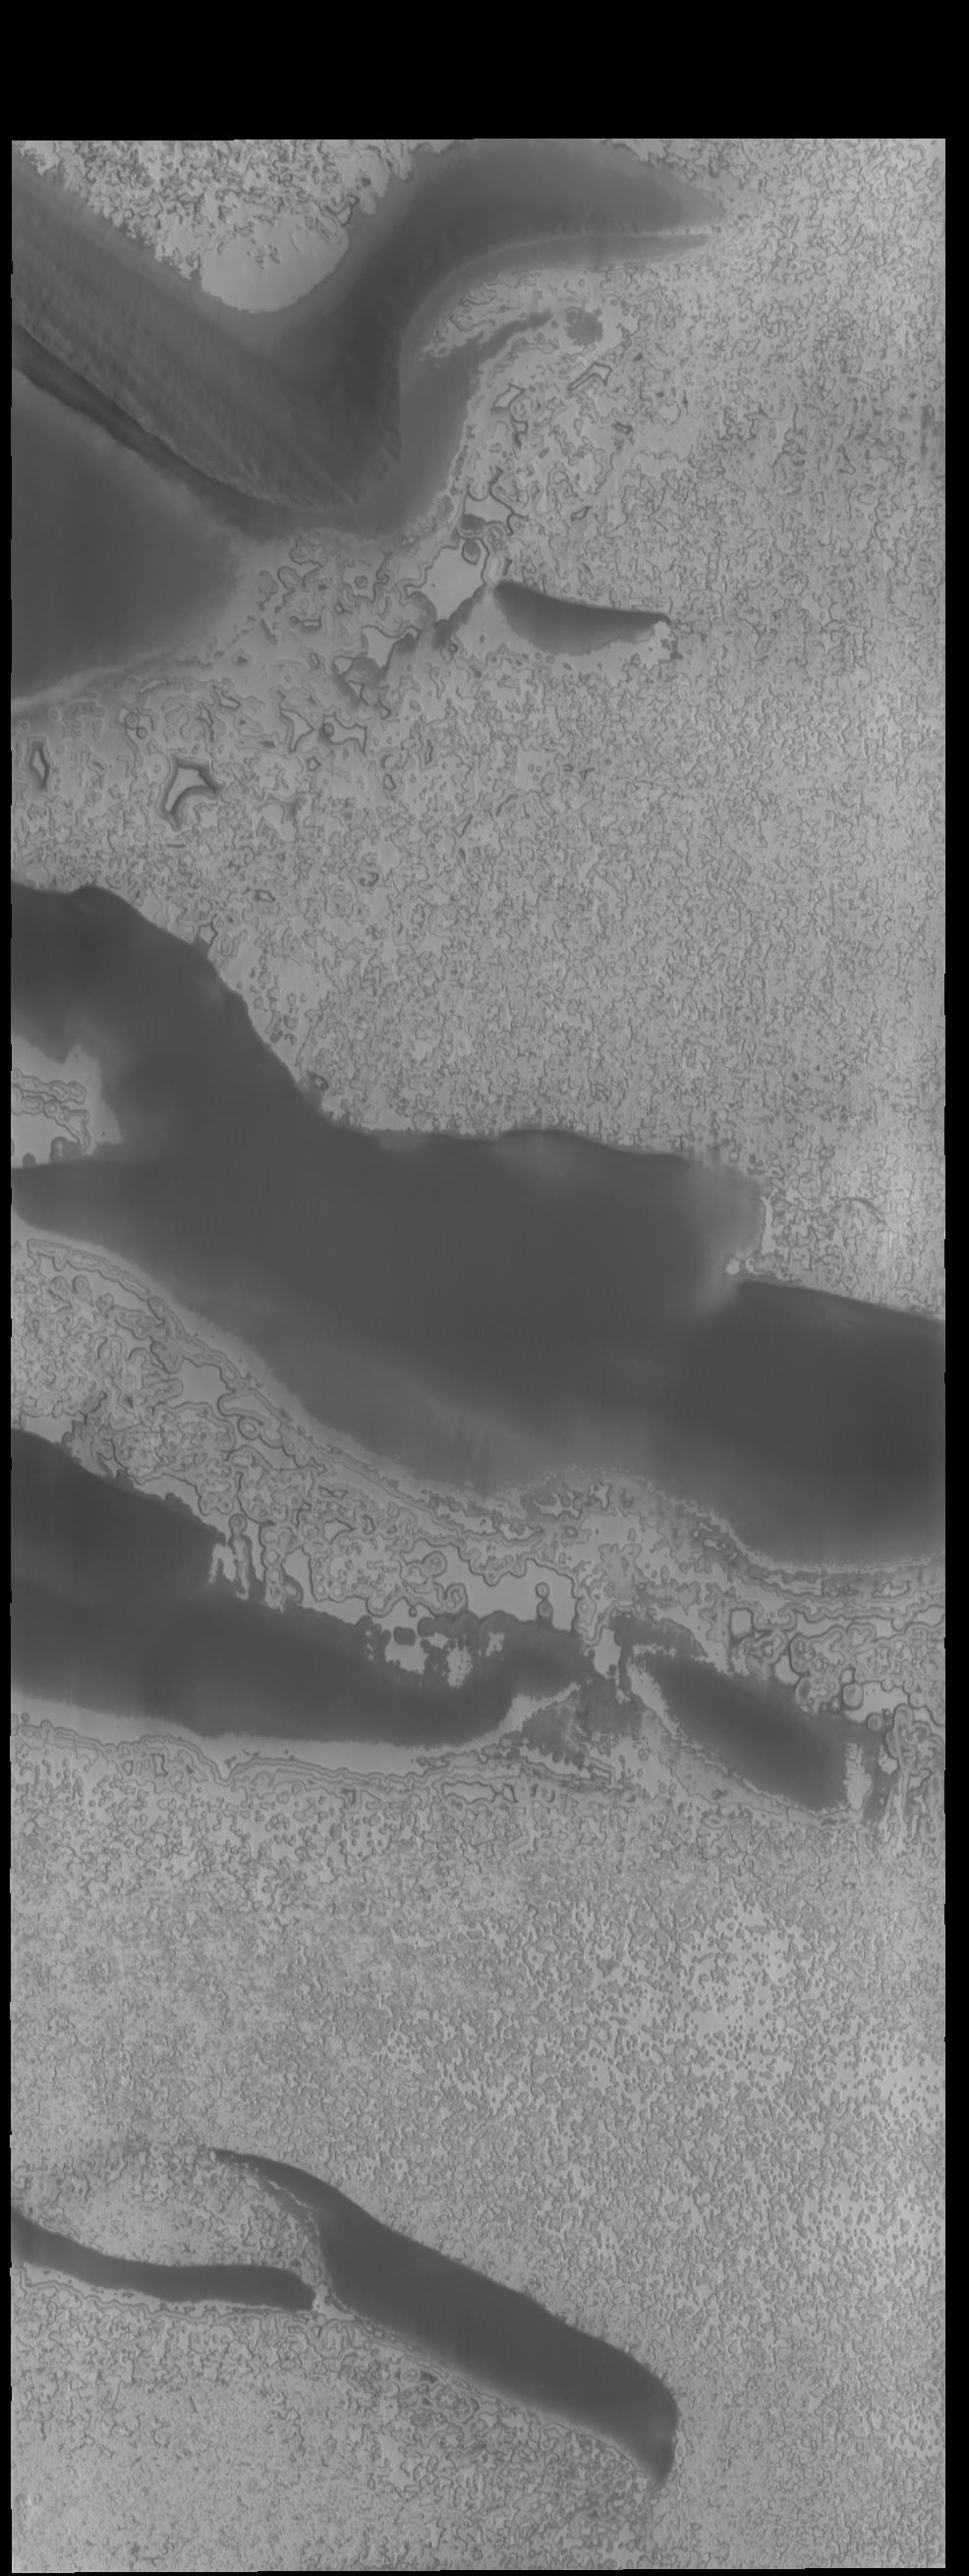
Polar Textures 2001 Mars Odyssey, Mars